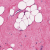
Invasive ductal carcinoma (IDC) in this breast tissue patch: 0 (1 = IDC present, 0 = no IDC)